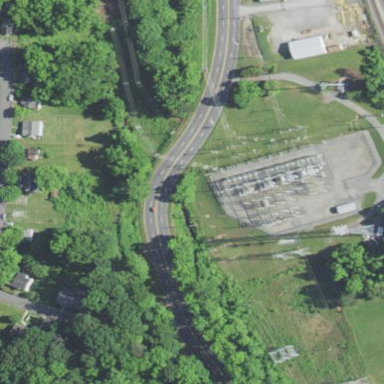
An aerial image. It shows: Distribution level power substation enclosed by fence.